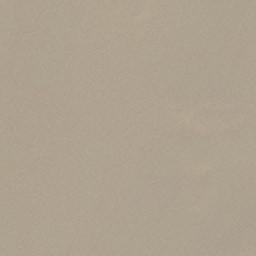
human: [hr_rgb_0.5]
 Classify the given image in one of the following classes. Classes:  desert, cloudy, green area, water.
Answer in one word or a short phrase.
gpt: desert